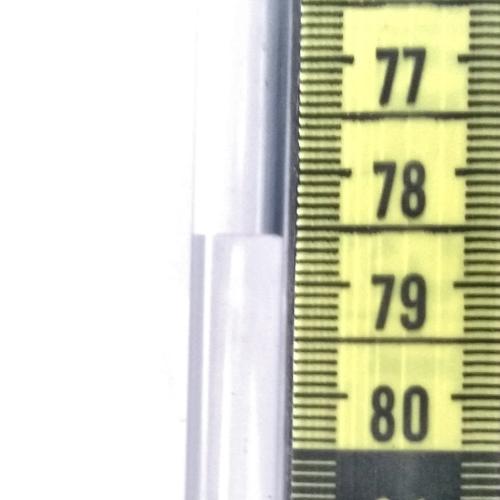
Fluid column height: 78.6 cm